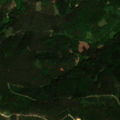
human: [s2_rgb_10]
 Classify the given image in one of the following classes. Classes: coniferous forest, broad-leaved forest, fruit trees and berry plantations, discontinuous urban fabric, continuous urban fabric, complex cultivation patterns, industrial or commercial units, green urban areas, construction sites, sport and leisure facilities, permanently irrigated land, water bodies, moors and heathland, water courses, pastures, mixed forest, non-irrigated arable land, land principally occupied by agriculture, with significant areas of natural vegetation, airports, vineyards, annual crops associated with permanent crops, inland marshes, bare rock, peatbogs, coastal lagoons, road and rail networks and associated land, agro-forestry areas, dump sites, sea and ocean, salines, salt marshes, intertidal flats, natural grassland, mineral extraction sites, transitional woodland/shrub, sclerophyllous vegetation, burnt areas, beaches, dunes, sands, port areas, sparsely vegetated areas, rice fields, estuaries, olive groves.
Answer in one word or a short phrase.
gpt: coniferous forest, mixed forest